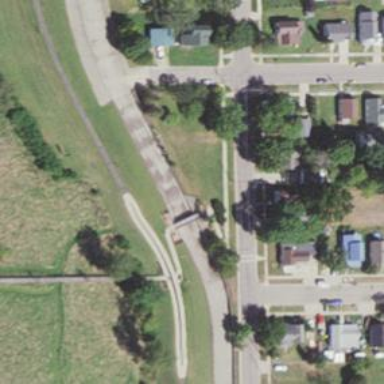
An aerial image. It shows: Footway on bridge.